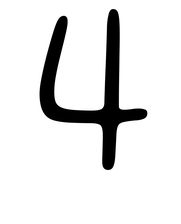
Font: Gluten_ExtraLight